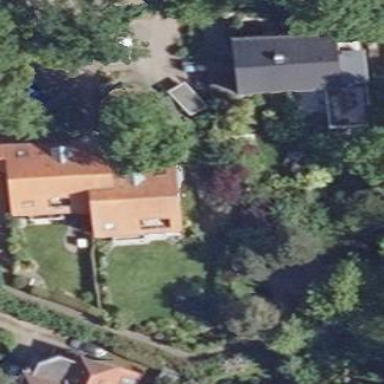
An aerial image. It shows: Semi-detached house.